Current action and preconditions to check: trajectory_clear

Your task: For each precondition in the list above, predict whether it will hold at this action.

Consider the current scene as observed from the mobile robot's camera, and analyze the predicted future states of all dynamic agents (e.g., people, animals, vehicles, or any moving entities) within the NEXT SECOND.

IMPORTANT: Only answer "very likely" if you are absolutely certain—based on strong, clear evidence—that a dynamic agent will violate the precondition in the predicted future state. Do NOT answer "very likely" for unlikely, ambiguous, or low-probability risks.

Ask yourself for each precondition: Is there a high probability, with clear and convincing evidence, that the predicted future states of any dynamic agent will interfere with the predicted future state of the currently executing action within the NEXT SECOND, causing that precondition to fail?

Assess the risk level based on these predictions. Use "likely" or "very likely" if motions create a clear risk of interference.

Use "neutral" or "improbable" if agents are nearby but their predicted paths are clearly diverging or non-conflicting.

Failure Risk Categories: "very improbable", "improbable", "neutral", "likely", "very likely"

Answer Format: Output ONLY the probability_of_failure value from these categories: "very improbable", "improbable", "neutral", "likely", "very likely"

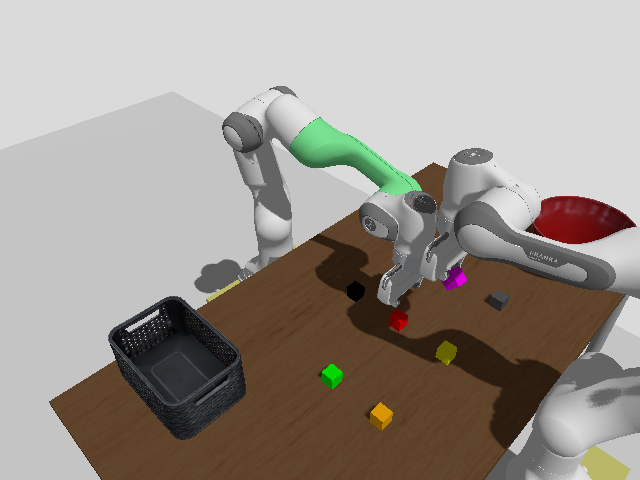

Answer: improbable